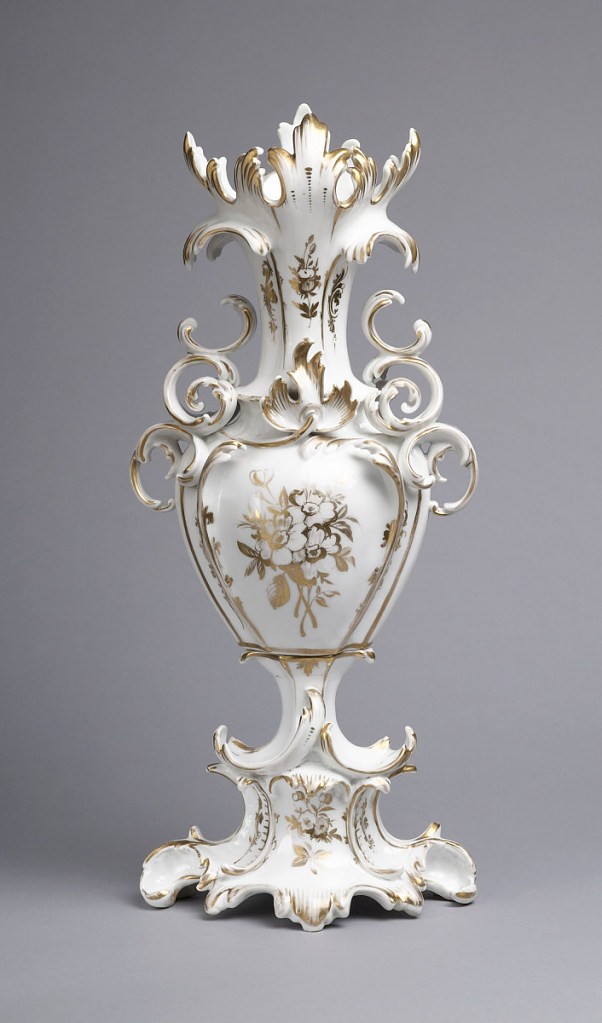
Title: Vase (One of a Pair)
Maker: Coalport Porcelain Factory, English, active late 18th - 20th centuries
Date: mid- 19th–late 19th century
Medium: porcelain, vitreous enamel, gold
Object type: vase
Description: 1968-58-2-a: Porcelain white body with frit, glazed and gilded....;     1968-58-2-b: Porcelain white body with frit, glazed and gilded....